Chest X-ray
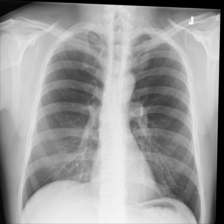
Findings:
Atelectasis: negative
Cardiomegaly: negative
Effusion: negative
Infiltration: negative
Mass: negative
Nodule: negative
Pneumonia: negative
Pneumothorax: negative
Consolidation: negative
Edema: negative
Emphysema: negative
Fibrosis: negative
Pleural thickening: negative
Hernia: negative